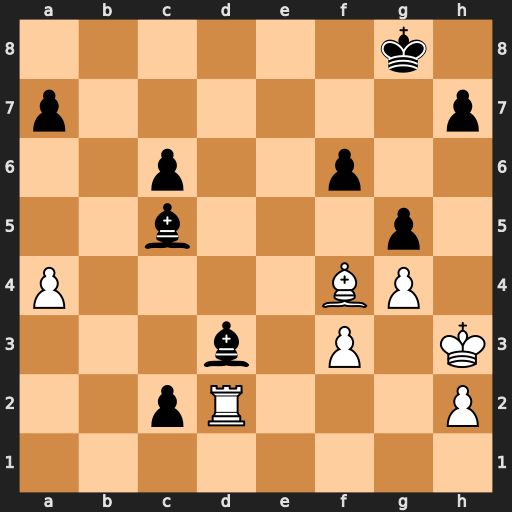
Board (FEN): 6k1/p6p/2p2p2/2b3p1/P4BP1/3b1P1K/2pR3P/8
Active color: w
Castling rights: -
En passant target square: -
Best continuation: Rxd3 gxf4 Rc3 Be3 Rxc2